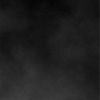
Label: dusty